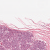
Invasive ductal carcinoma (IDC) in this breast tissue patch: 0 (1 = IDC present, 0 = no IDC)